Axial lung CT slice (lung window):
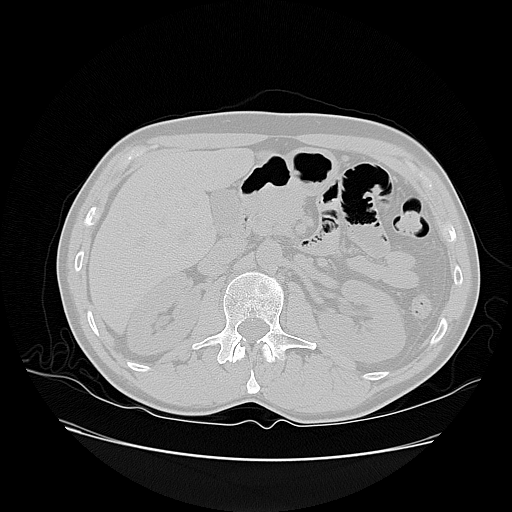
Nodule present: no